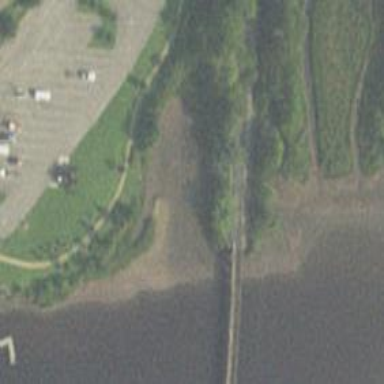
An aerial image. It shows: Trestle bridge over railway tracks.